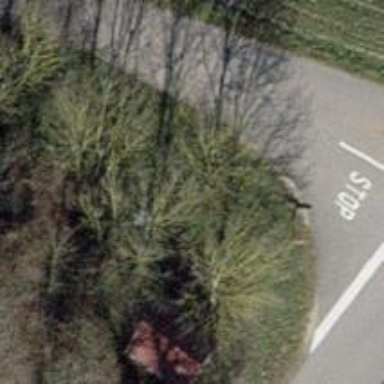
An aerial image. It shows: Guidepost providing information.